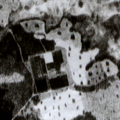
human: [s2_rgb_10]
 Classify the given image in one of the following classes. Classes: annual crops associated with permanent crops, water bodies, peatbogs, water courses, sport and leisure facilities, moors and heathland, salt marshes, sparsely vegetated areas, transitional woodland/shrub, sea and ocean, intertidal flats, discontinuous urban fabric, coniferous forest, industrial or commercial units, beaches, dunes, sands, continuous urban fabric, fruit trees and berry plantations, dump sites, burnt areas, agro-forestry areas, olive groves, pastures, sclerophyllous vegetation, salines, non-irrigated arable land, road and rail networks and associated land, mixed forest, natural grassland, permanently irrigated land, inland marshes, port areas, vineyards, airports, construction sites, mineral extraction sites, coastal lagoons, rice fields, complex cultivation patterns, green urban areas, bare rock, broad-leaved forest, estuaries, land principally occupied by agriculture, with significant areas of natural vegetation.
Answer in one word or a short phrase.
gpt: coniferous forest, mixed forest, transitional woodland/shrub, peatbogs